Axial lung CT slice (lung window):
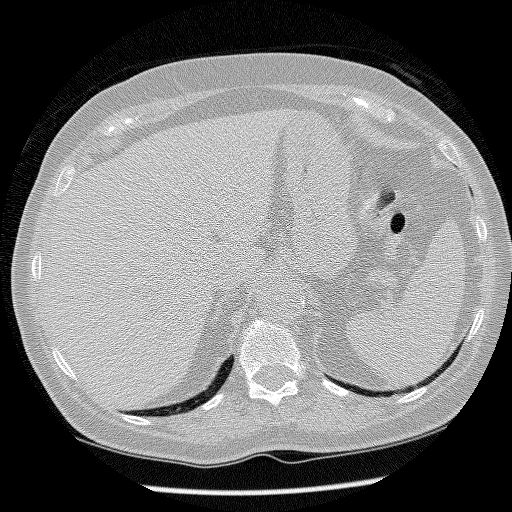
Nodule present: no